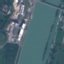
Land use / land cover class: River